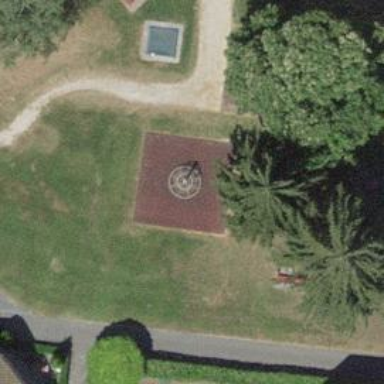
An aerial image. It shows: Playground area for leisure land.